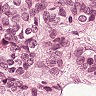
Metastatic tissue present: yes